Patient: sex F, age 39
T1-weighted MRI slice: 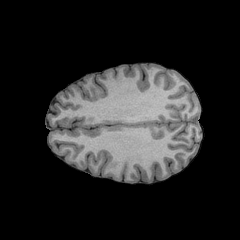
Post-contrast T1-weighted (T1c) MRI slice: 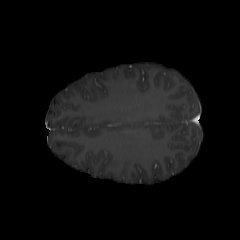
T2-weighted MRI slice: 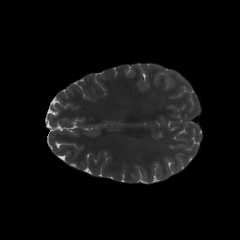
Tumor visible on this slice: no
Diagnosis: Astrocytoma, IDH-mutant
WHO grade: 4